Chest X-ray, PA view. Patient: 60 years old, sex F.
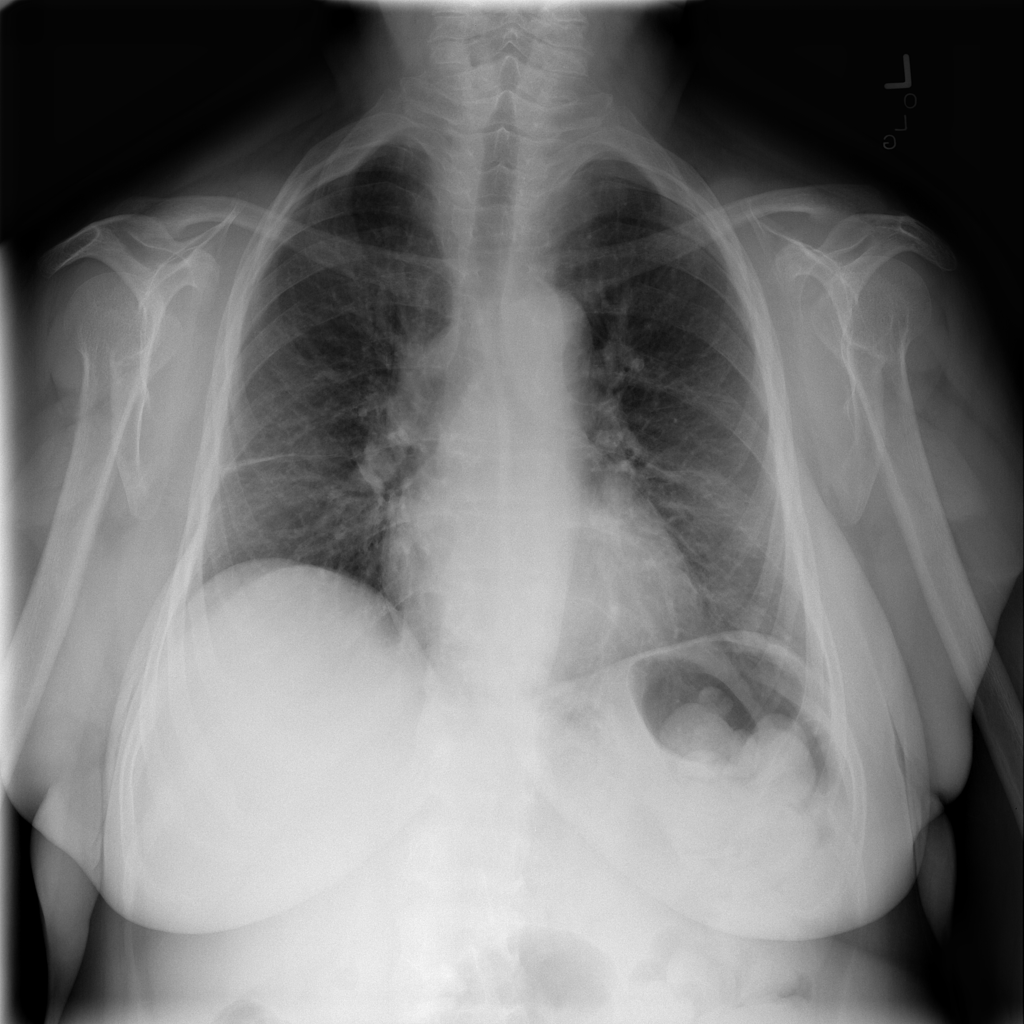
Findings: No Finding